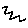
Label: zigzag